Question: Youtube seems to have a good design in hiding its source codes and making the page size smaller. When I look at the page source of Share and Comment sections, I could not find the content there. For example, if I want to search "<URL>.

I thought the final page is in static html. The content should all been displayed. How can Youtube achieve this? Through AJAX calls or HTML5?
Thanks
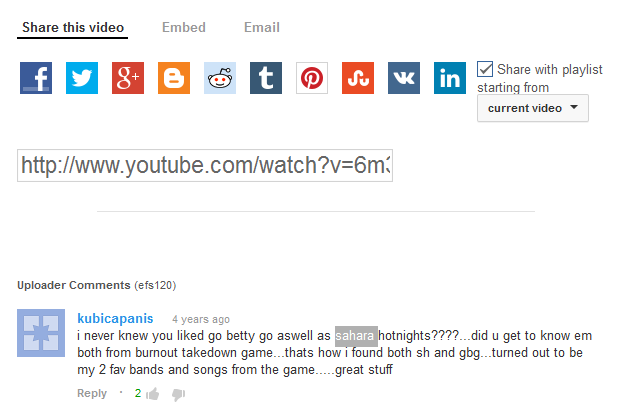
Answer: It isn't static HTML anymore. If you look carefully, you'll notice the comments popping into view as you scroll down.
If you look through the contents of the Network table of the Chrome web inspector, you'll see the comments being loaded through AJAX. The URL involved suggests that the change is related to Google+ -- the URL that the comments are being loaded from currently starts with:
'''
https://plus.googleapis.com/_/im/_/widget/render/comments
'''